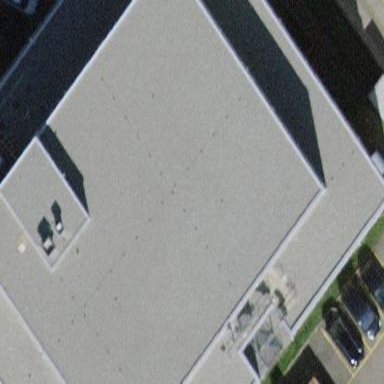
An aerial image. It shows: Industrial building.